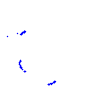
Particle: kaon